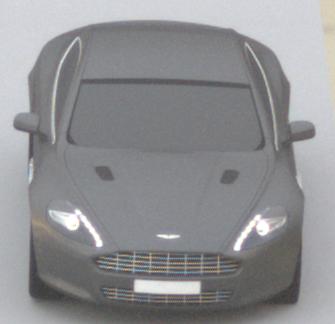
Make: Aston Martin
Model: Rapide
Detailed model: Rapide
Model produced from: 2010/03
Model produced until: 2013/07
Doors: 5
Color: gray
Road condition: dry road
Daytime: sunrise or sunset
Contrast: low contrast